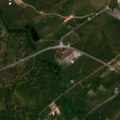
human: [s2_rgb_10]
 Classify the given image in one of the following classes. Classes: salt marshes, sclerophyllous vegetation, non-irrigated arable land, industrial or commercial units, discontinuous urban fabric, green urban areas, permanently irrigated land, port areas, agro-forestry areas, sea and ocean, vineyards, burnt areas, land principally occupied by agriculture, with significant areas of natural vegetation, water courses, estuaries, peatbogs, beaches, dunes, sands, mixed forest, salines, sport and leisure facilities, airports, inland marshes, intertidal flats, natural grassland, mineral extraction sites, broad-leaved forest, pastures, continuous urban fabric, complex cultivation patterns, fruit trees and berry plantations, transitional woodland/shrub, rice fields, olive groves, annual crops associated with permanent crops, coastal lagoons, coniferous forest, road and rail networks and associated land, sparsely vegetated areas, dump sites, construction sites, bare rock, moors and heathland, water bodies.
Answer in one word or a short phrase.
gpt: continuous urban fabric